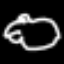
Label: frog